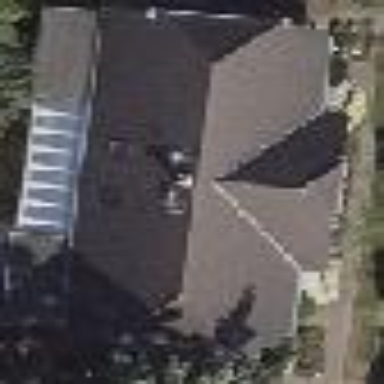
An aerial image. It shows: Apartment building with hipped roof.